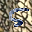
Label: 5